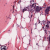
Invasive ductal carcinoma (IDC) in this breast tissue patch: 1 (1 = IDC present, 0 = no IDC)